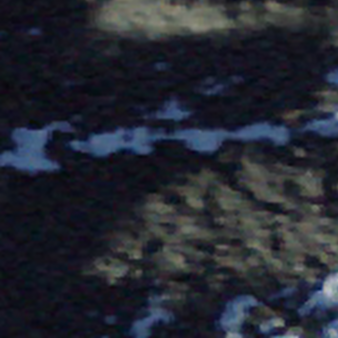
Label: other